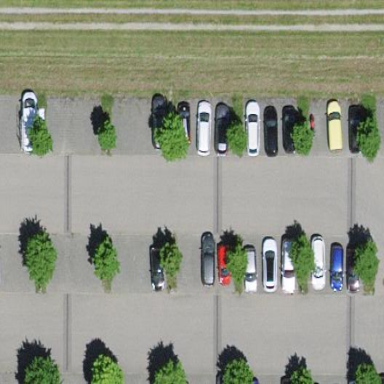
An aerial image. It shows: Parking area.